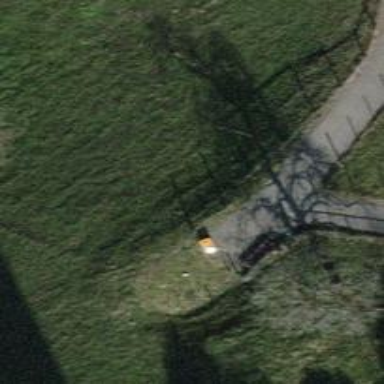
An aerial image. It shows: Bench for seating.